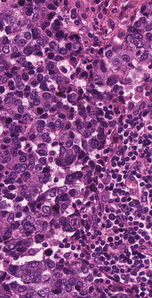
Tumor epithelial tissue: yes
Tumor-associated stroma tissue: yes
Normal tissue: no